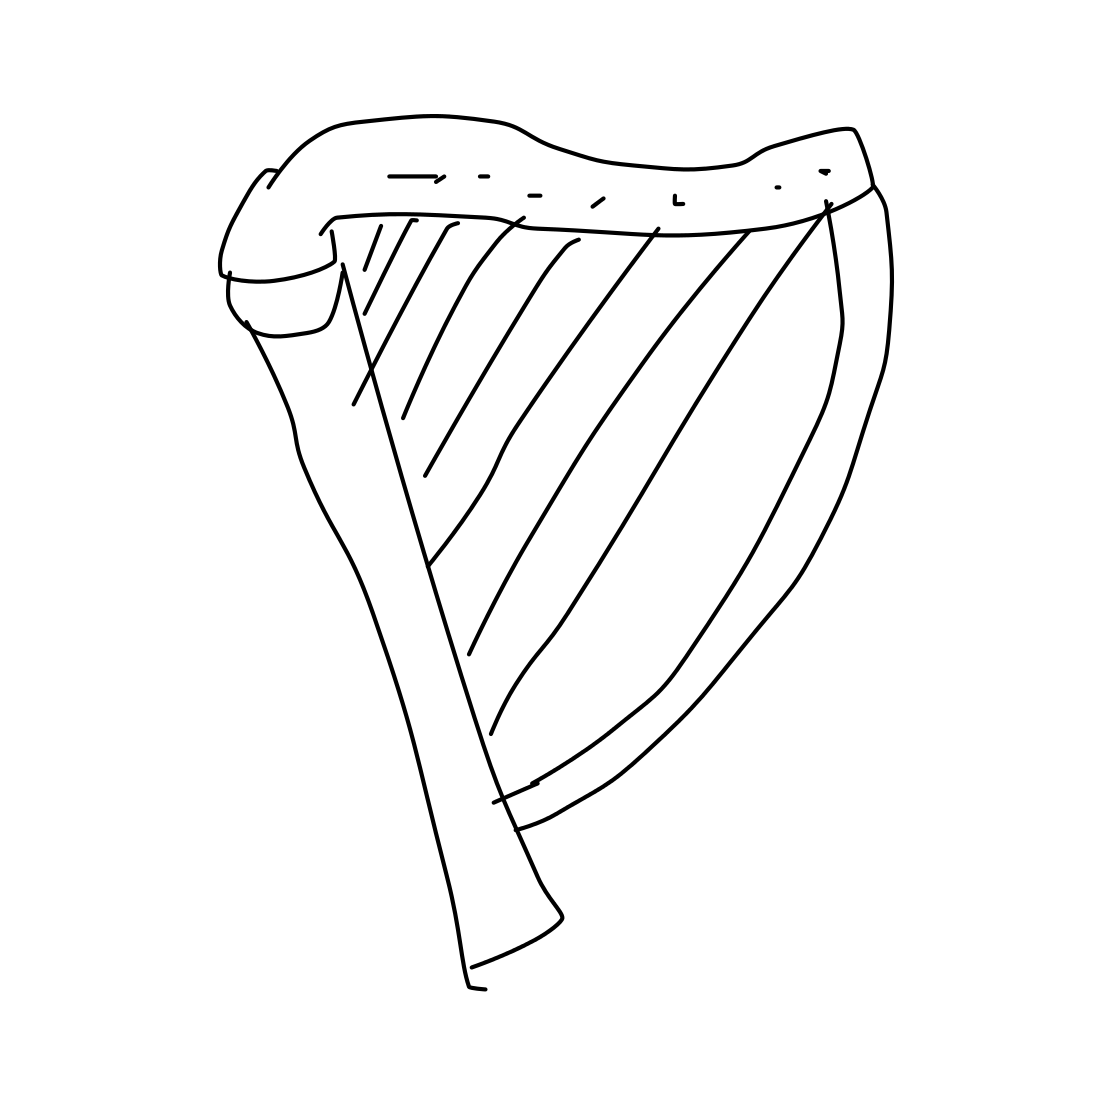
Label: harp